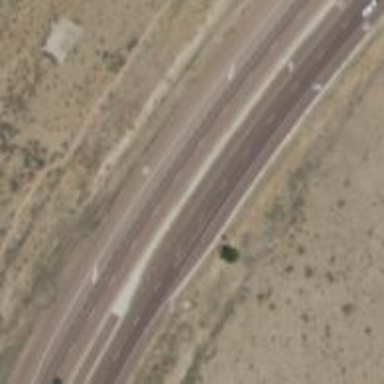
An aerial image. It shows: This image shows trunk highway that functions as expressway.